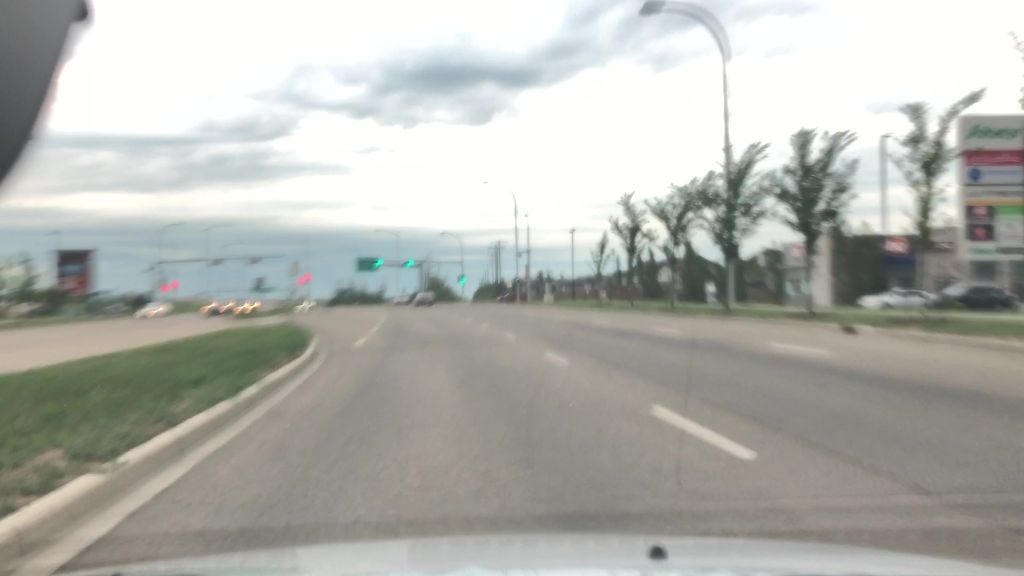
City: edmonton